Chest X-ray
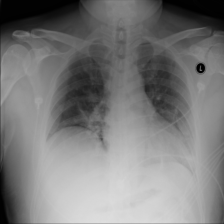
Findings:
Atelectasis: negative
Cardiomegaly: negative
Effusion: negative
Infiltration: negative
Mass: negative
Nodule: negative
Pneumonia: negative
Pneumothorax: negative
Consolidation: negative
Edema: negative
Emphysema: negative
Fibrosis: negative
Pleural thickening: negative
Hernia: negative